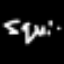
Label: squiggle